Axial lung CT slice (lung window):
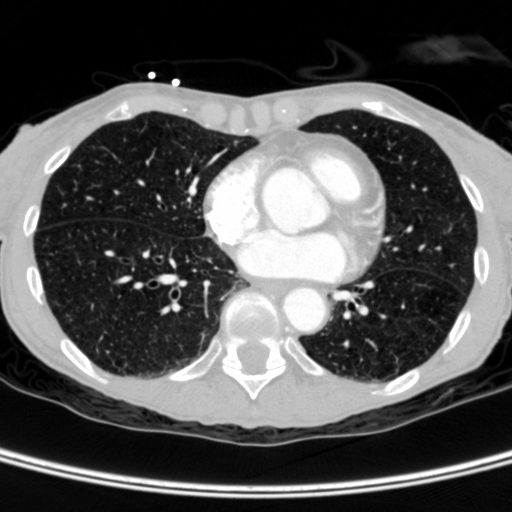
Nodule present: no